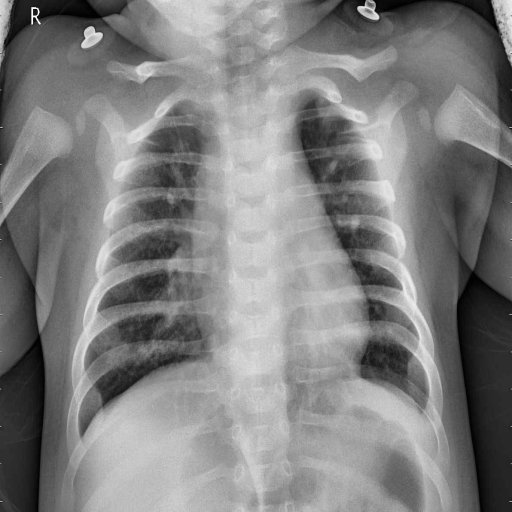
Finding: PNEUMONIA